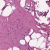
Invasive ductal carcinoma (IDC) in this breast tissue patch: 0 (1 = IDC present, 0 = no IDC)